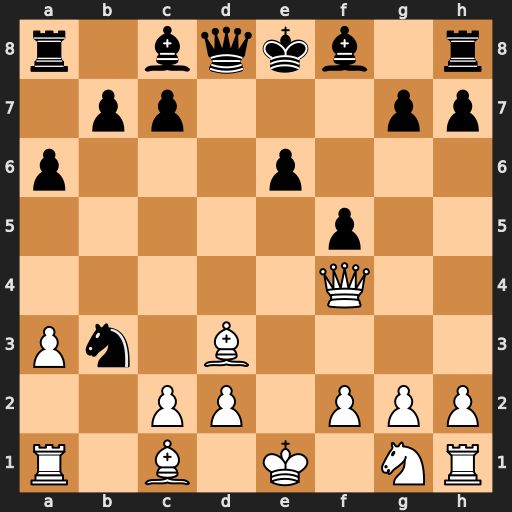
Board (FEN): r1bqkb1r/1pp3pp/p3p3/5p2/5Q2/Pn1B4/2PP1PPP/R1B1K1NR
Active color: w
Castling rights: KQkq
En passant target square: -
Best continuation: Qa4+ b5 Qxb3